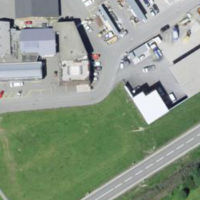
EUNIS habitat code: 26
Species observed at this site:
Rumex alpinus